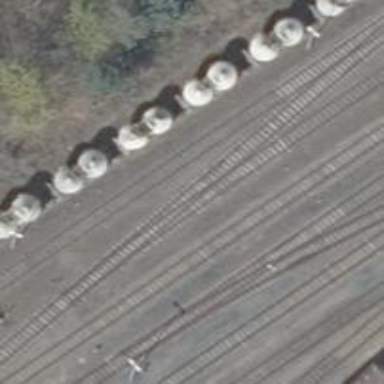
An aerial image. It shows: Railway switch.